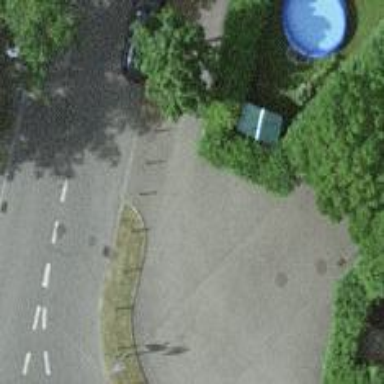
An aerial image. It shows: Kerb serving as barrier.